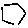
Label: hexagon